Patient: sex M, age 61
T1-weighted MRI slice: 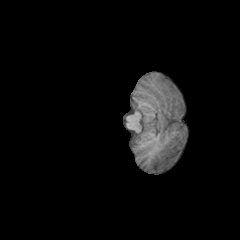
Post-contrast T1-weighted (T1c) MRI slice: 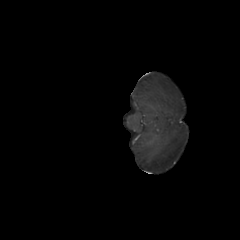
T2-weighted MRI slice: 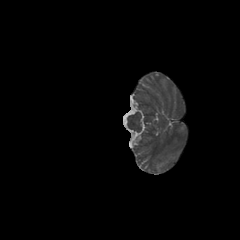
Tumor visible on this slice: no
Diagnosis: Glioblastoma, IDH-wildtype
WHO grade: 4